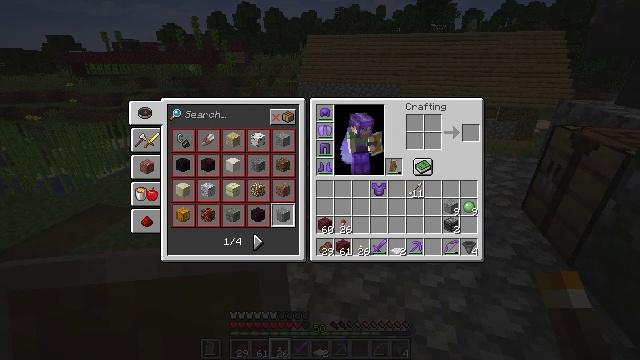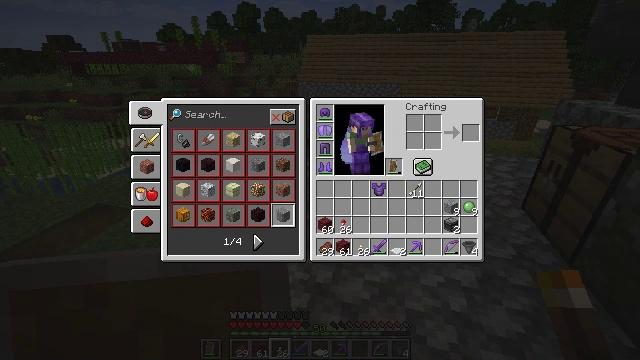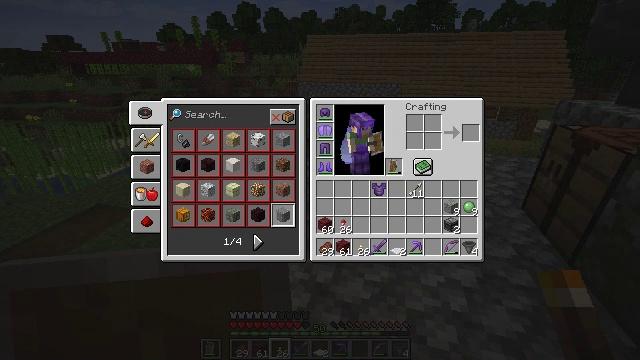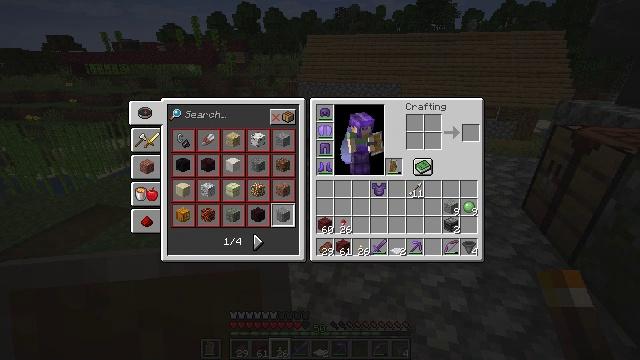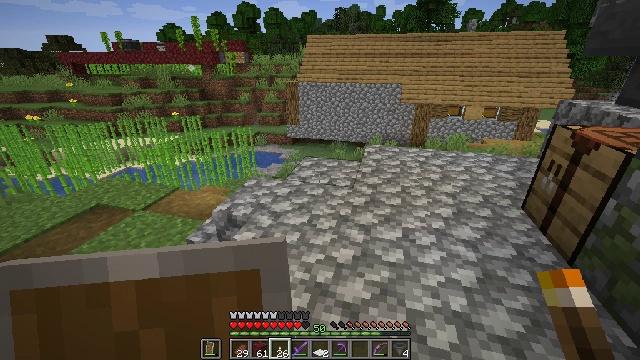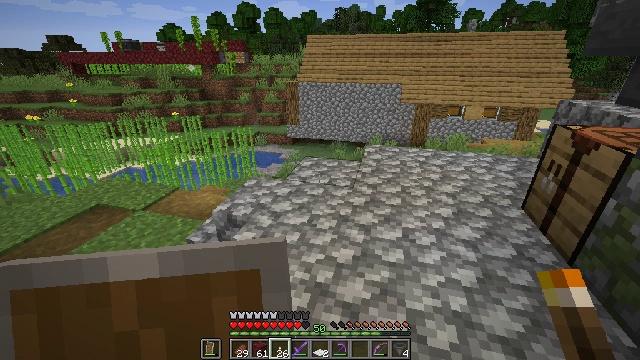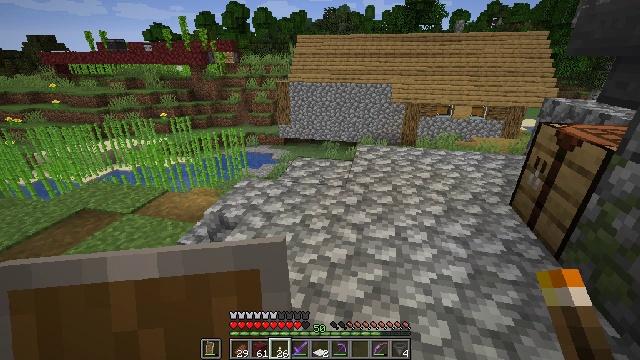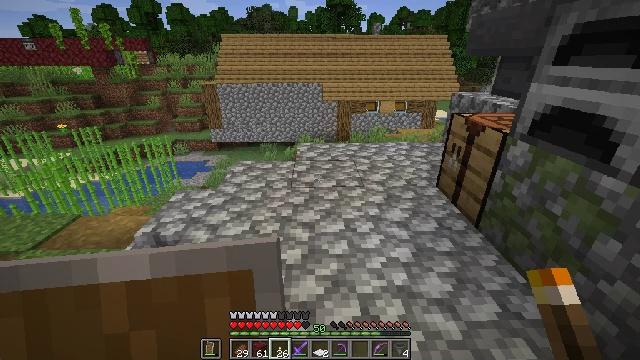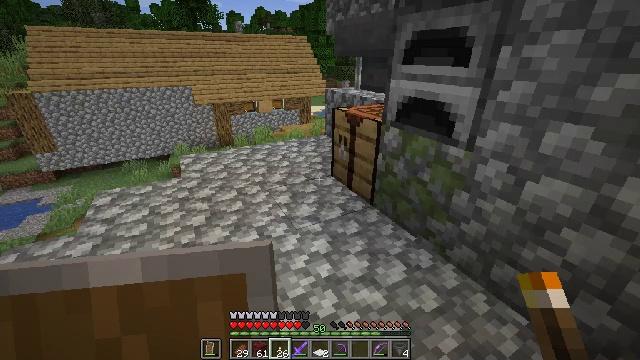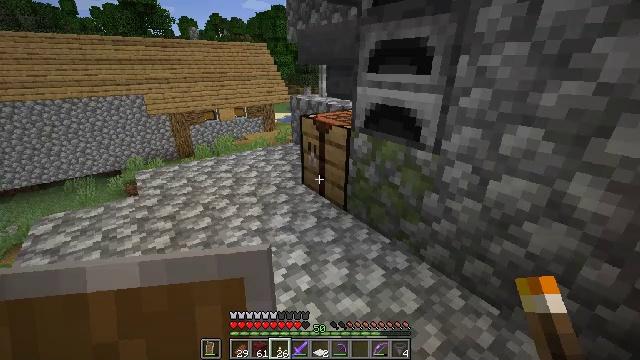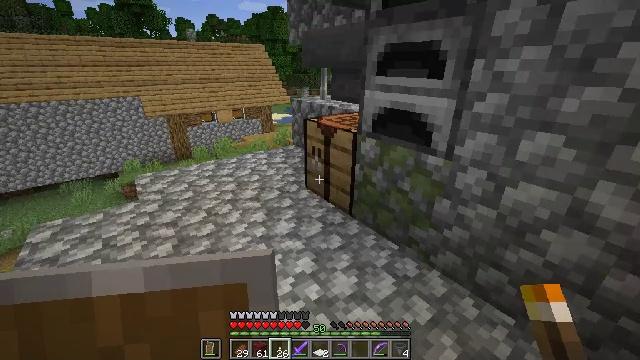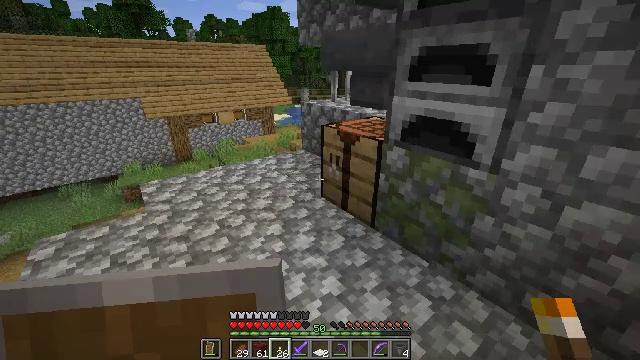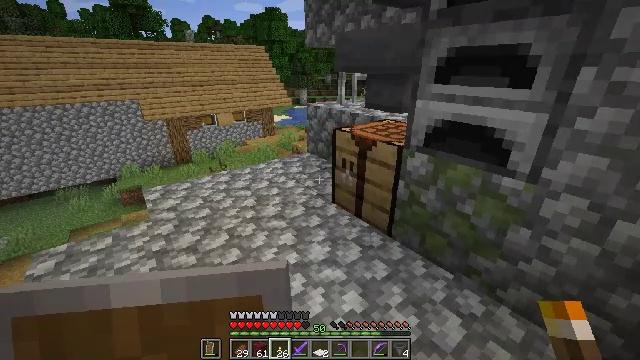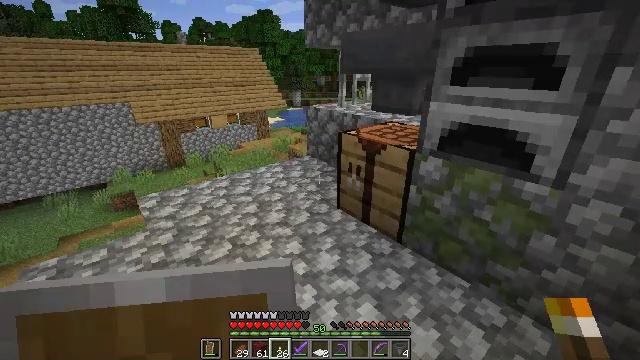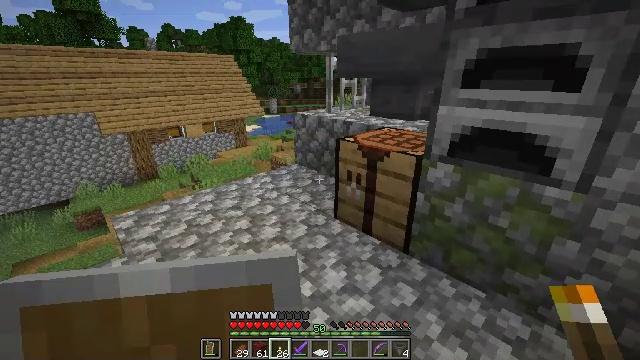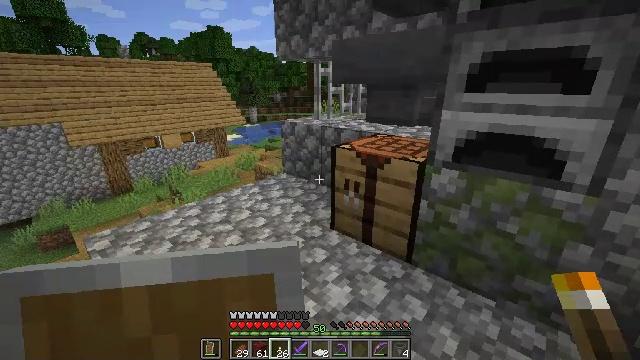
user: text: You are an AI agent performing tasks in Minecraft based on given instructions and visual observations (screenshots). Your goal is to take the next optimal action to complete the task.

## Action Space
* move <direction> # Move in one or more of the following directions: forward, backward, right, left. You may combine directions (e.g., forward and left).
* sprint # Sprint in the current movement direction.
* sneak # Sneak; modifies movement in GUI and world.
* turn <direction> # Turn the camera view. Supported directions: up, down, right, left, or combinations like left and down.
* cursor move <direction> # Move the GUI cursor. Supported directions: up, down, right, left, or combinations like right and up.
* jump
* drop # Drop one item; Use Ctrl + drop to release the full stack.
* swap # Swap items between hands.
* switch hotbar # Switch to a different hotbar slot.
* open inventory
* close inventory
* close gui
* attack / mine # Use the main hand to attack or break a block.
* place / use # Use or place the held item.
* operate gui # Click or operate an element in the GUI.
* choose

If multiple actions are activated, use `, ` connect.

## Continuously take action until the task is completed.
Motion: motion action
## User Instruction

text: Retrieve the lever from the wall.
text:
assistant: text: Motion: no_op
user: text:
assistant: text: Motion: no_op
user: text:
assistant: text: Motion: no_op
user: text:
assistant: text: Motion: close inventory
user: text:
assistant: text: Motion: close inventory
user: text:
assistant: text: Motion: turn right, close inventory
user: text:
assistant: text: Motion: move left, turn right
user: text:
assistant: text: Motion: move forward and move left, turn right
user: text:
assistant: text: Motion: move forward and move left, turn right and up
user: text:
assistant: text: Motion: move forward and move left
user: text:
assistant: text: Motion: move forward and move left
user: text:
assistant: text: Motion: move forward and move left
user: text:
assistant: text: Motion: move forward and move left, turn right
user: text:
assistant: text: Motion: move forward and move left, turn right and up
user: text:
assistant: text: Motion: move forward and move left, turn right and up
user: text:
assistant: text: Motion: move forward and move left, turn right
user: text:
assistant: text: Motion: move forward and move left, turn right and up
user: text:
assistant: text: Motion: move forward and move left, turn up
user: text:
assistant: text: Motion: move left, turn left
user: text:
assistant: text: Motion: turn up
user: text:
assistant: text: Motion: no_op
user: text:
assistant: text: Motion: turn right
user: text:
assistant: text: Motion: turn down
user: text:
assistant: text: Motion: no_op
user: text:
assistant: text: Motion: move forward, turn left
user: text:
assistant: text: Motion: move forward, turn left
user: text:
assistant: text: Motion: move forward, turn left and down
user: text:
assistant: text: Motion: move forward, turn left
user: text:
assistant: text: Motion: move forward, turn left
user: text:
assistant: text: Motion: move forward, turn left